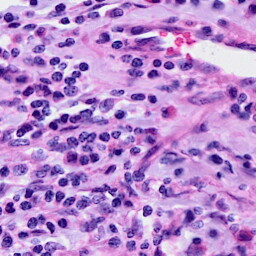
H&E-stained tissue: Cervix